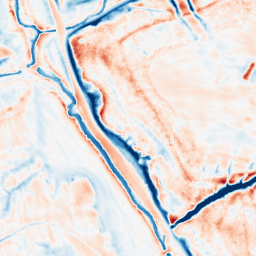
Category: multiscale
Decomposition family: dog_multiscale
Decomposition parameters: sigma_ratio: 1.6
n_scales: 5
base_sigma: 0.5
Upsampling method: lanczos
Upsampling parameters: scale: 2
Upsampling scale: 2